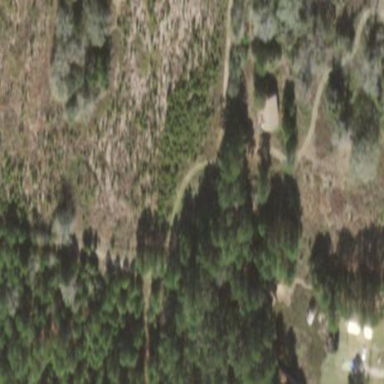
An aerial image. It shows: Woodland with needle-leaved trees.